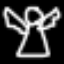
Label: angel